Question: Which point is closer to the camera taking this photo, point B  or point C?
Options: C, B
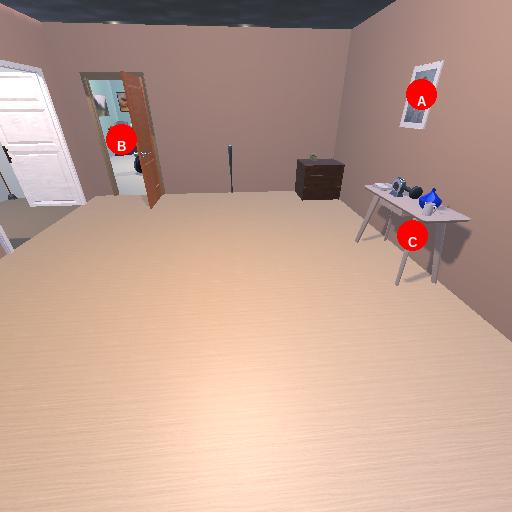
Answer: C